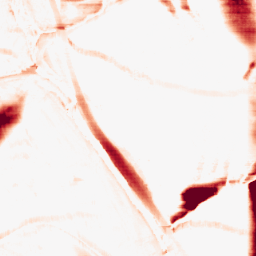
Category: morphological
Decomposition family: morphological_rect
Decomposition parameters: operation: opening
width: 50
height: 10
Upsampling method: sinc_blackman
Upsampling parameters: scale: 2
kernel_size: 4
Upsampling scale: 2